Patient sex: M
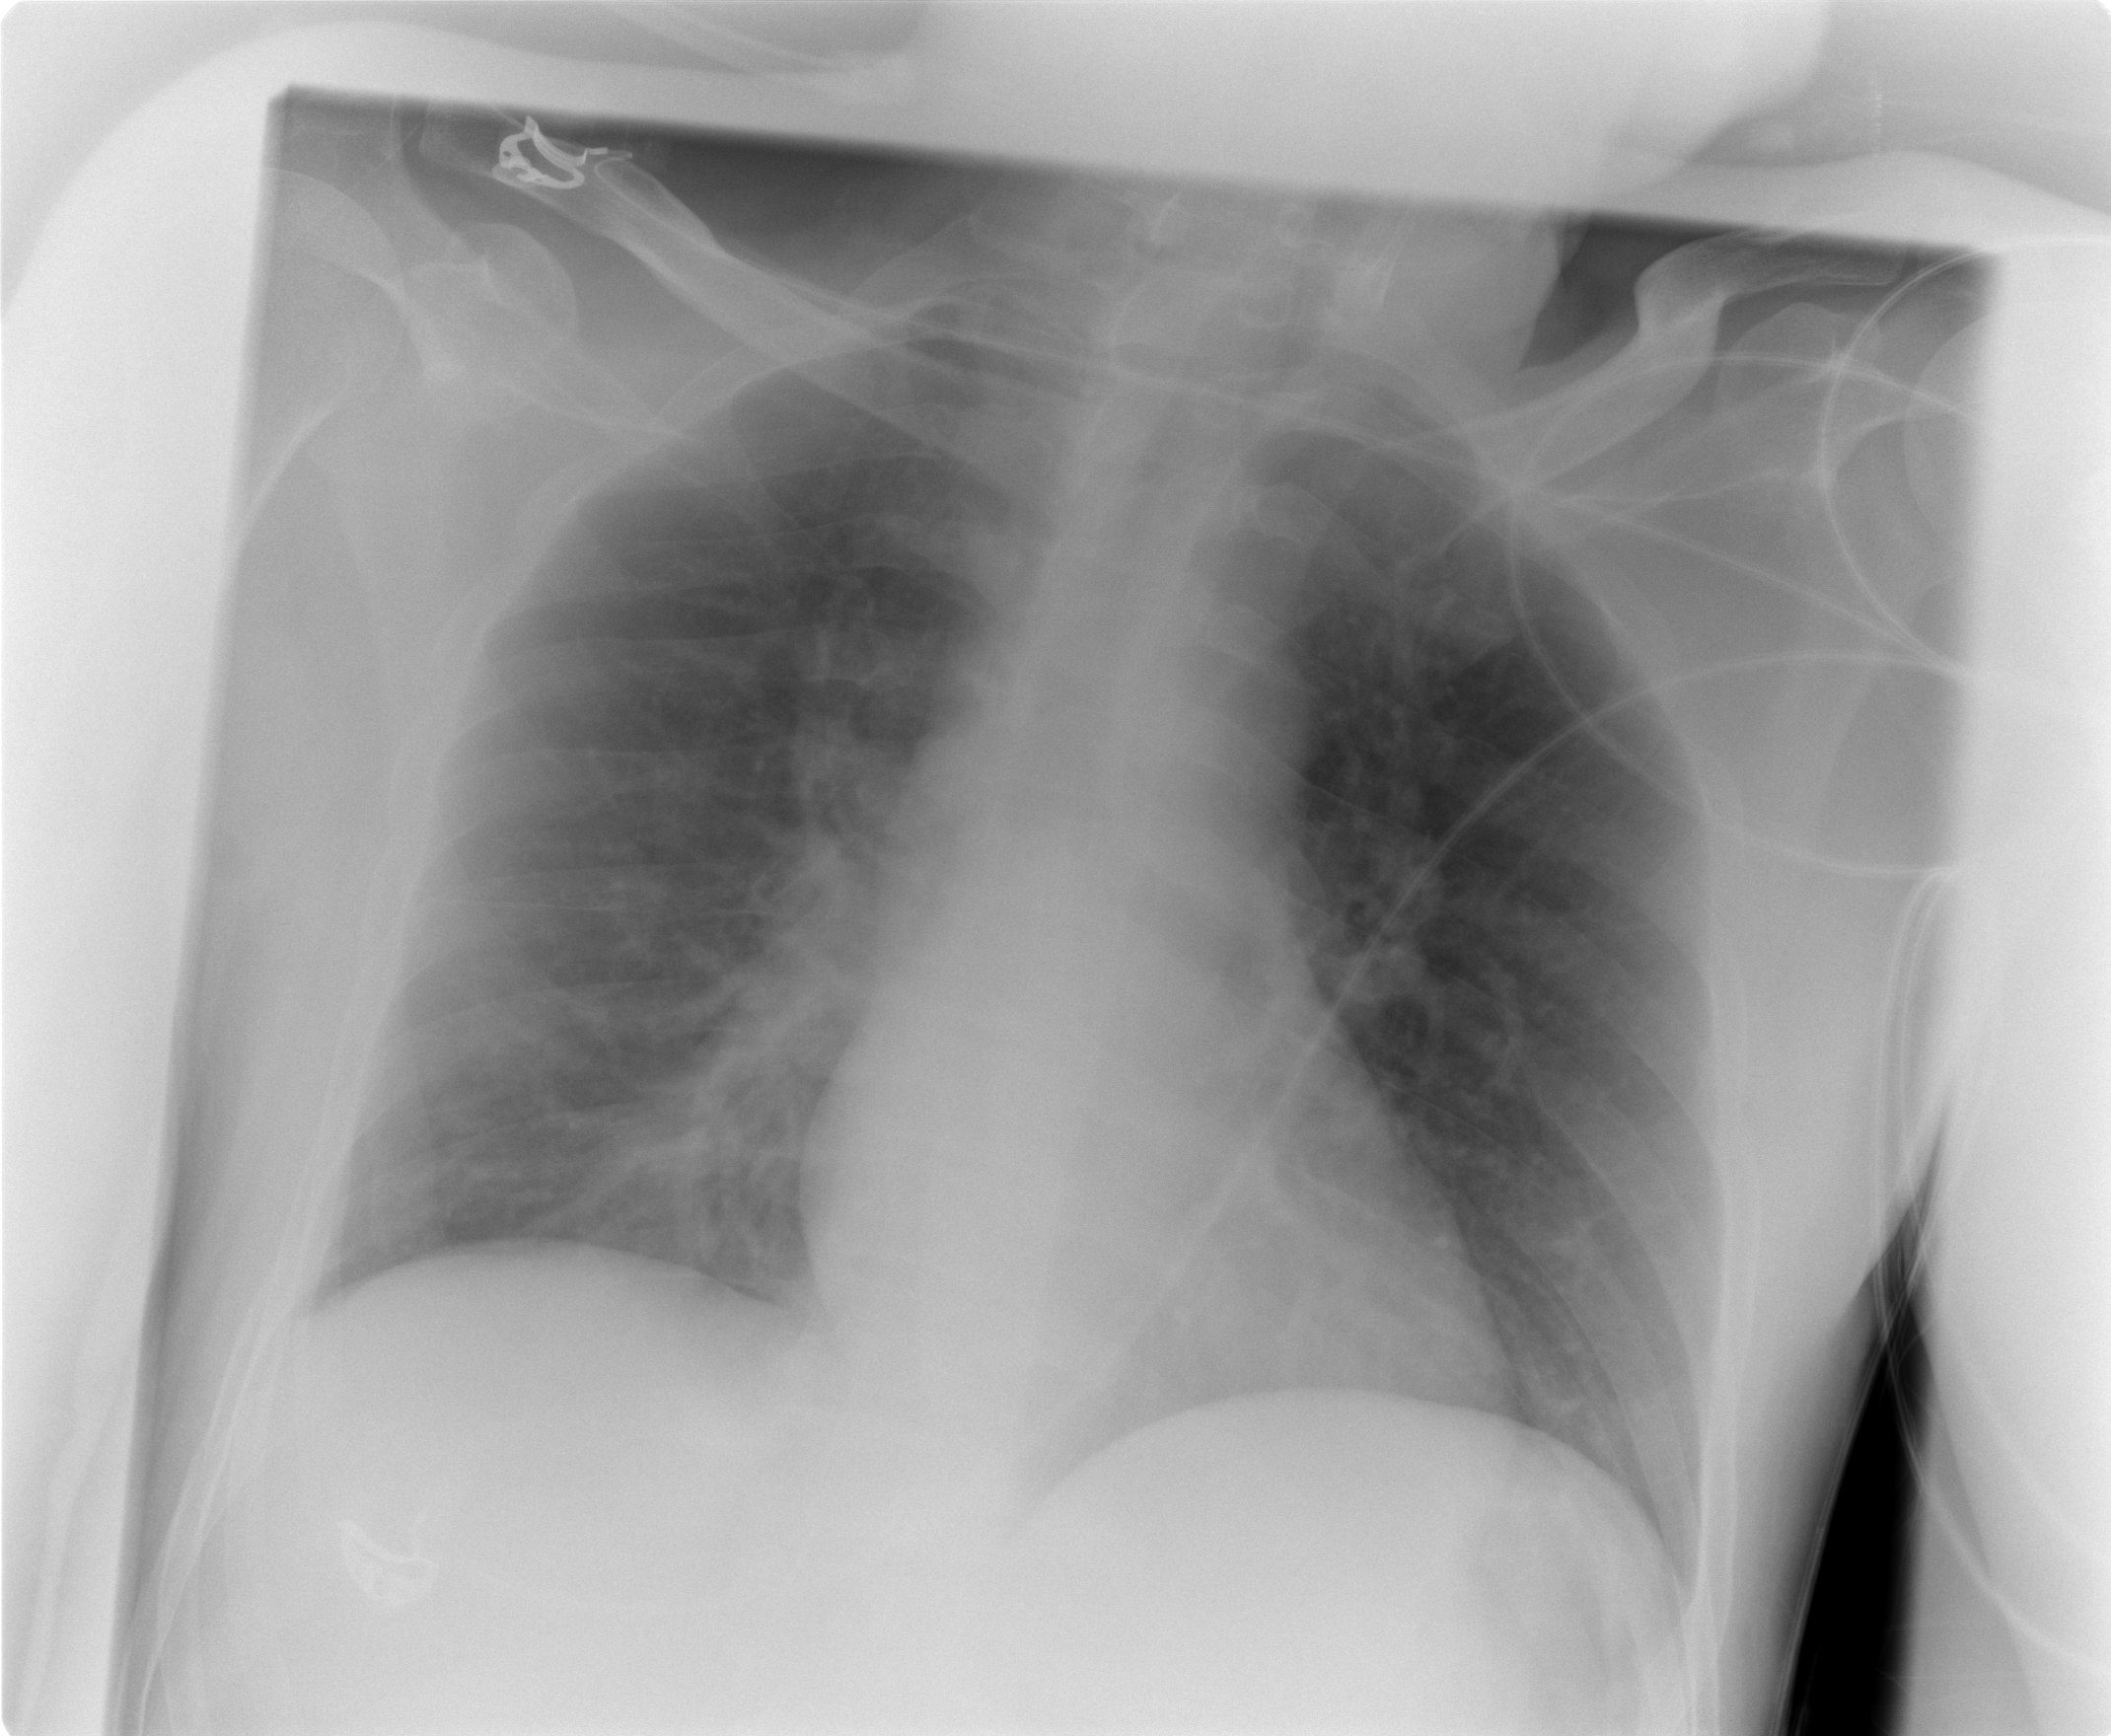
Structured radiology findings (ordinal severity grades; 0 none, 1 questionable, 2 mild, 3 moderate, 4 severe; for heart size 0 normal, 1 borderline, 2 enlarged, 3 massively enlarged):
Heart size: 0
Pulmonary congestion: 0
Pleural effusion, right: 0
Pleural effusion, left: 0
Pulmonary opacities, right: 2
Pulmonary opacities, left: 0
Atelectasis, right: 0
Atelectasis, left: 0